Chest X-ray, PA view. Patient: 8 years old, sex M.
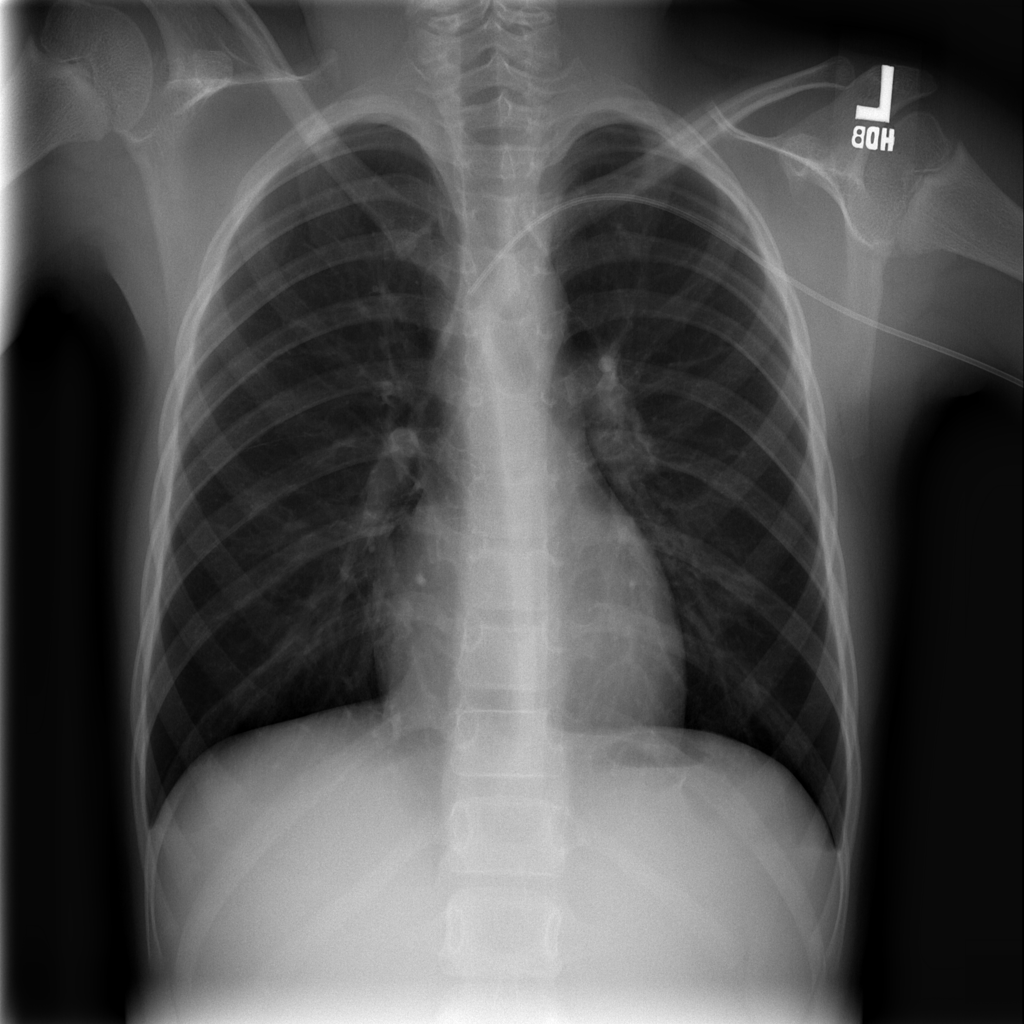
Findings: No Finding